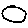
Label: circle